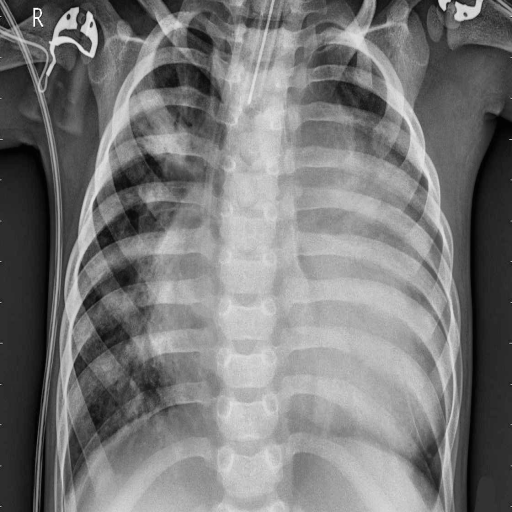
Finding: PNEUMONIA